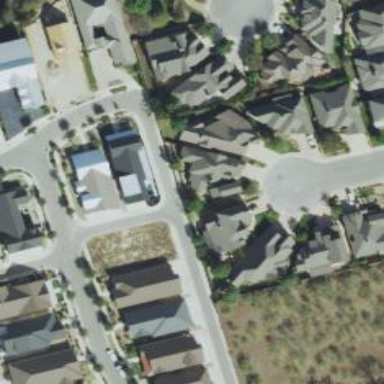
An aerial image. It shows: Asphalt alley servicing separate sidewalk.